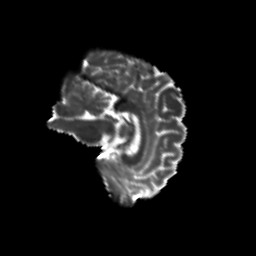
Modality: T2w
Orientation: sagittal
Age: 30
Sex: female
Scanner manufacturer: siemens
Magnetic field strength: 3 T
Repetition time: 8.6 s
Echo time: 0.095 s